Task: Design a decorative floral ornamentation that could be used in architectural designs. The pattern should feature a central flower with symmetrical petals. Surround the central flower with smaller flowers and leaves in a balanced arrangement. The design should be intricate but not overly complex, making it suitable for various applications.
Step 295:
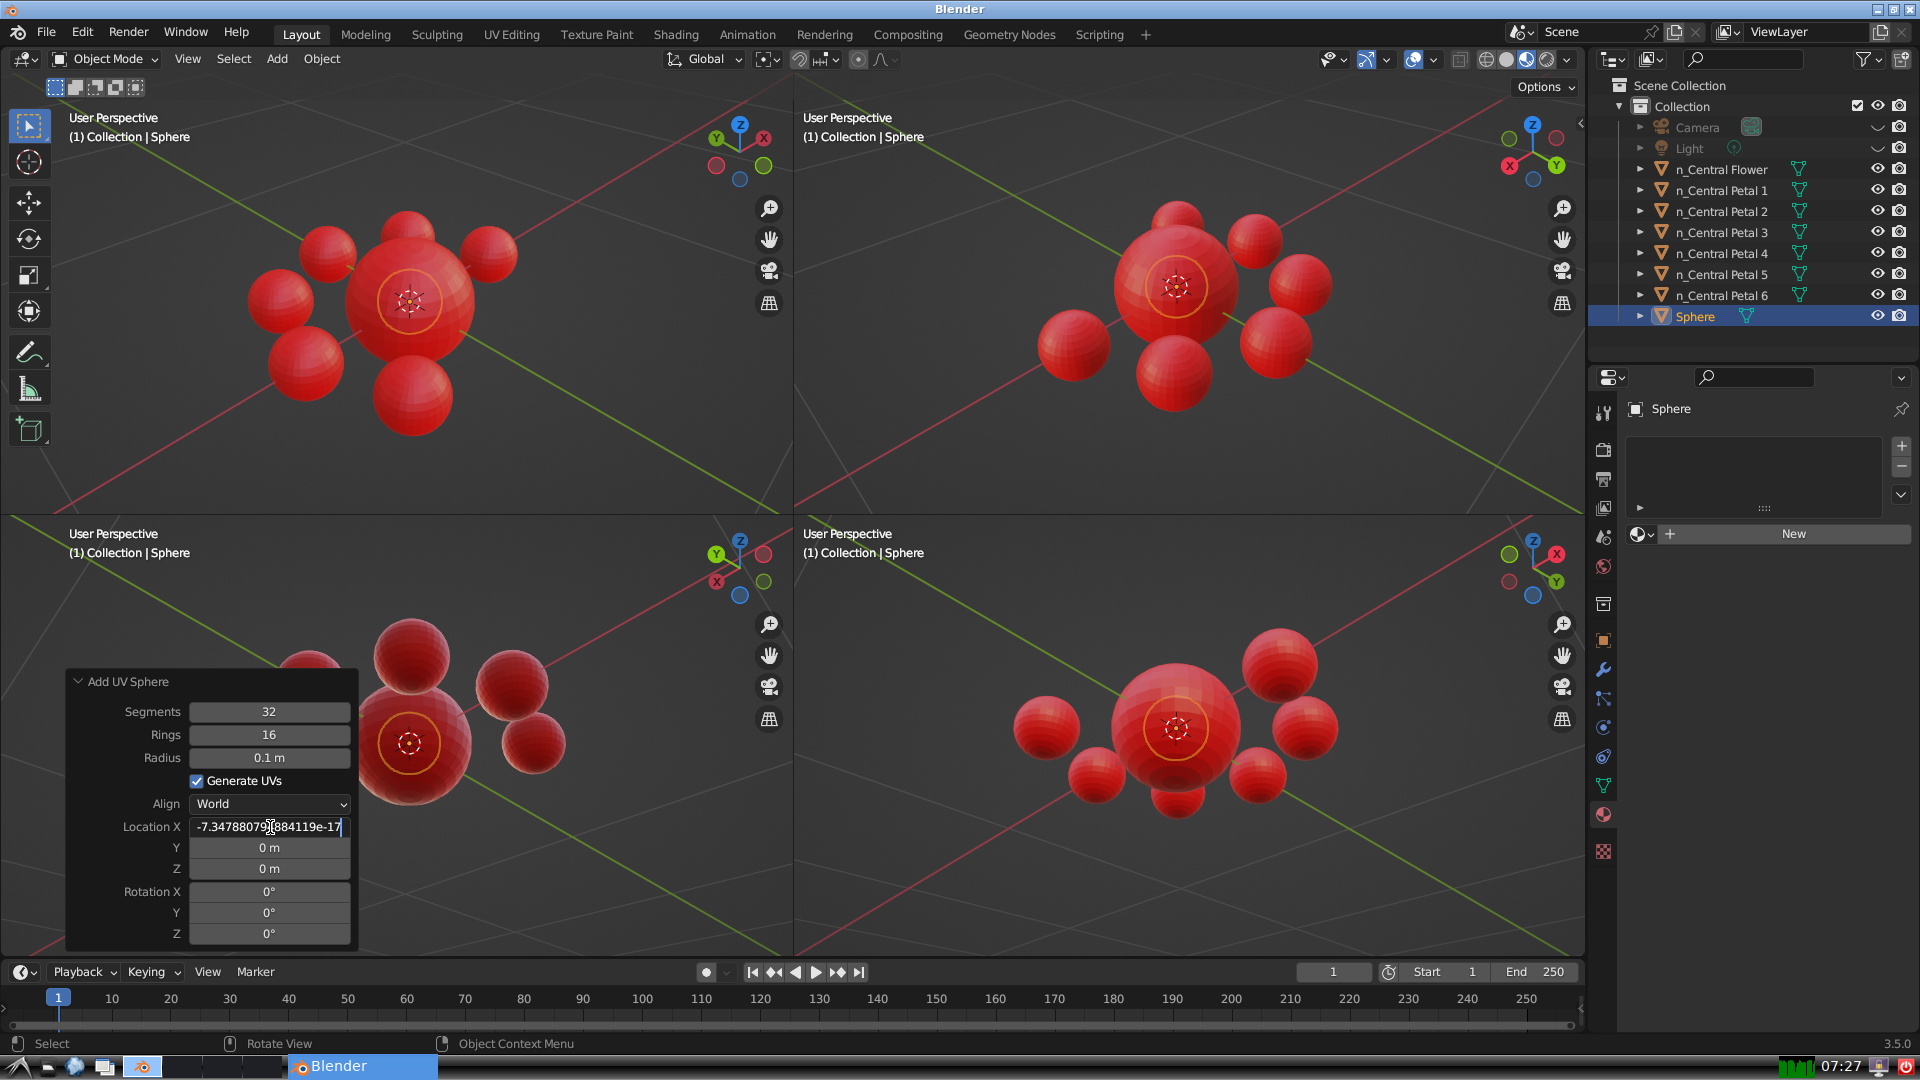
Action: {"key_press": ['Return']}